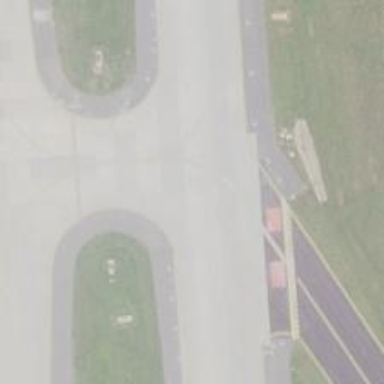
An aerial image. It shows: Image of taxiway at airport.